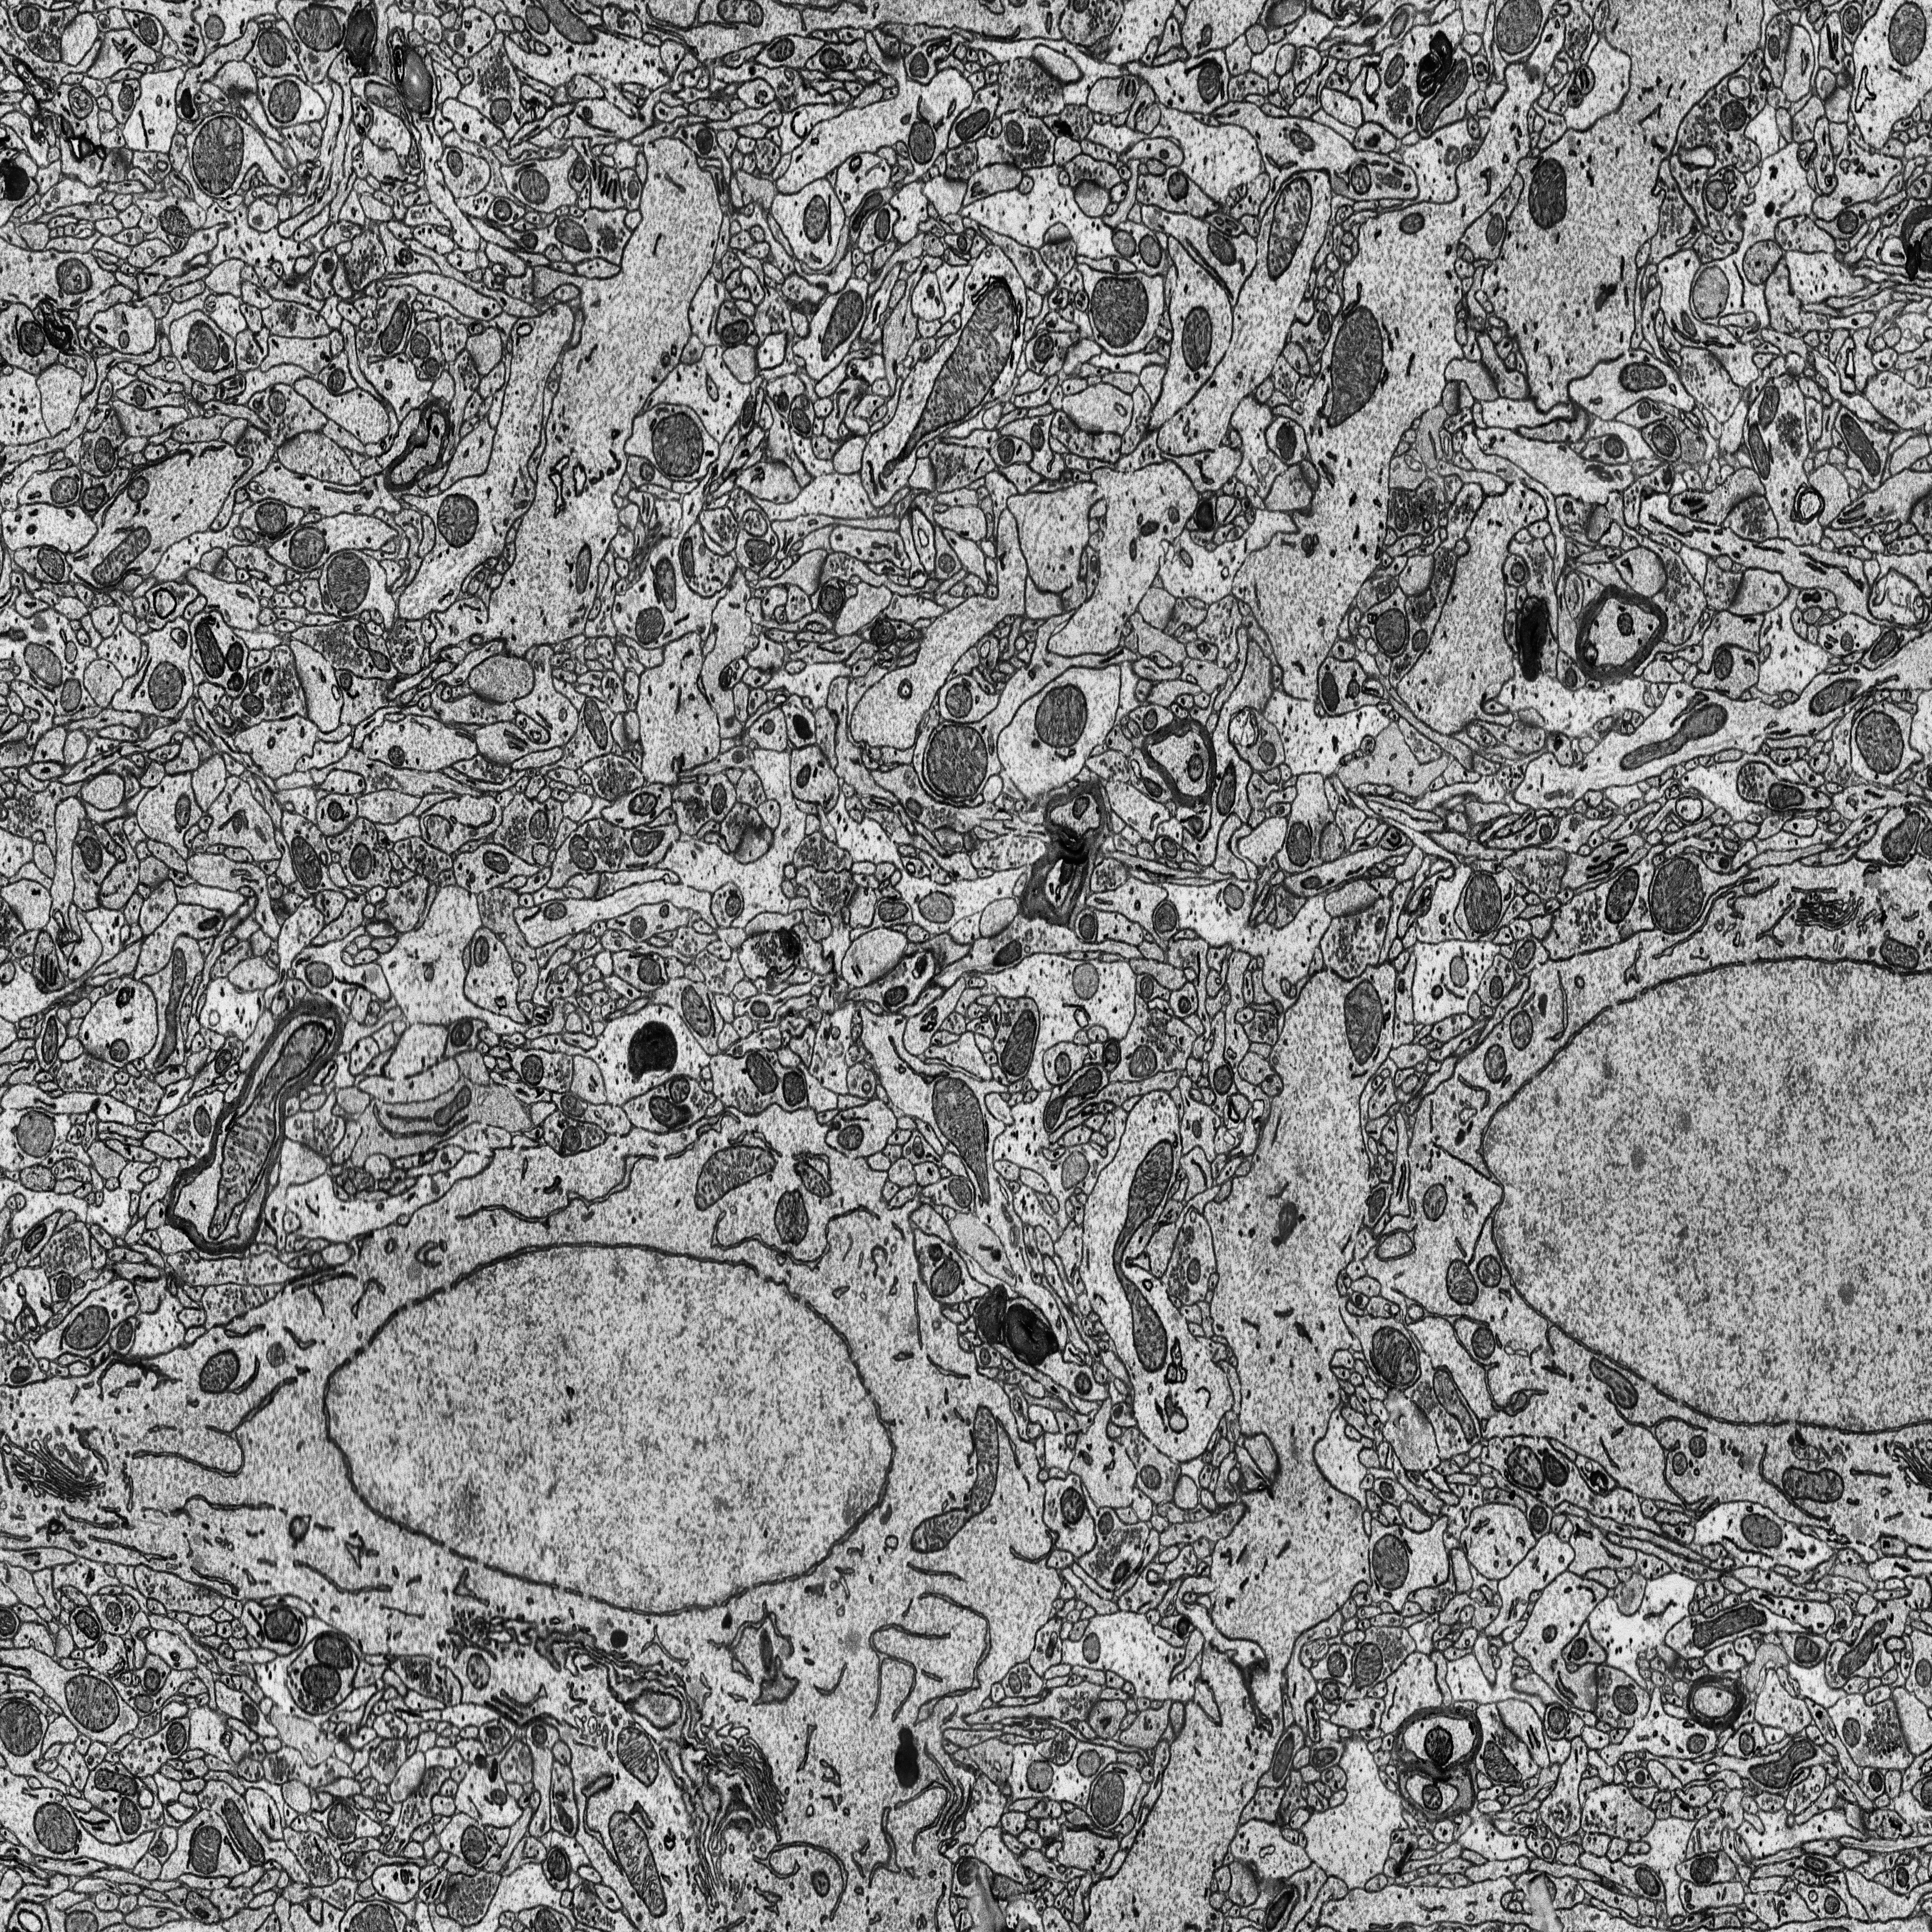
Electron microscopy slice of rat cortex tissue
Slice depth (z): 223
Mitochondria instances in slice: 385